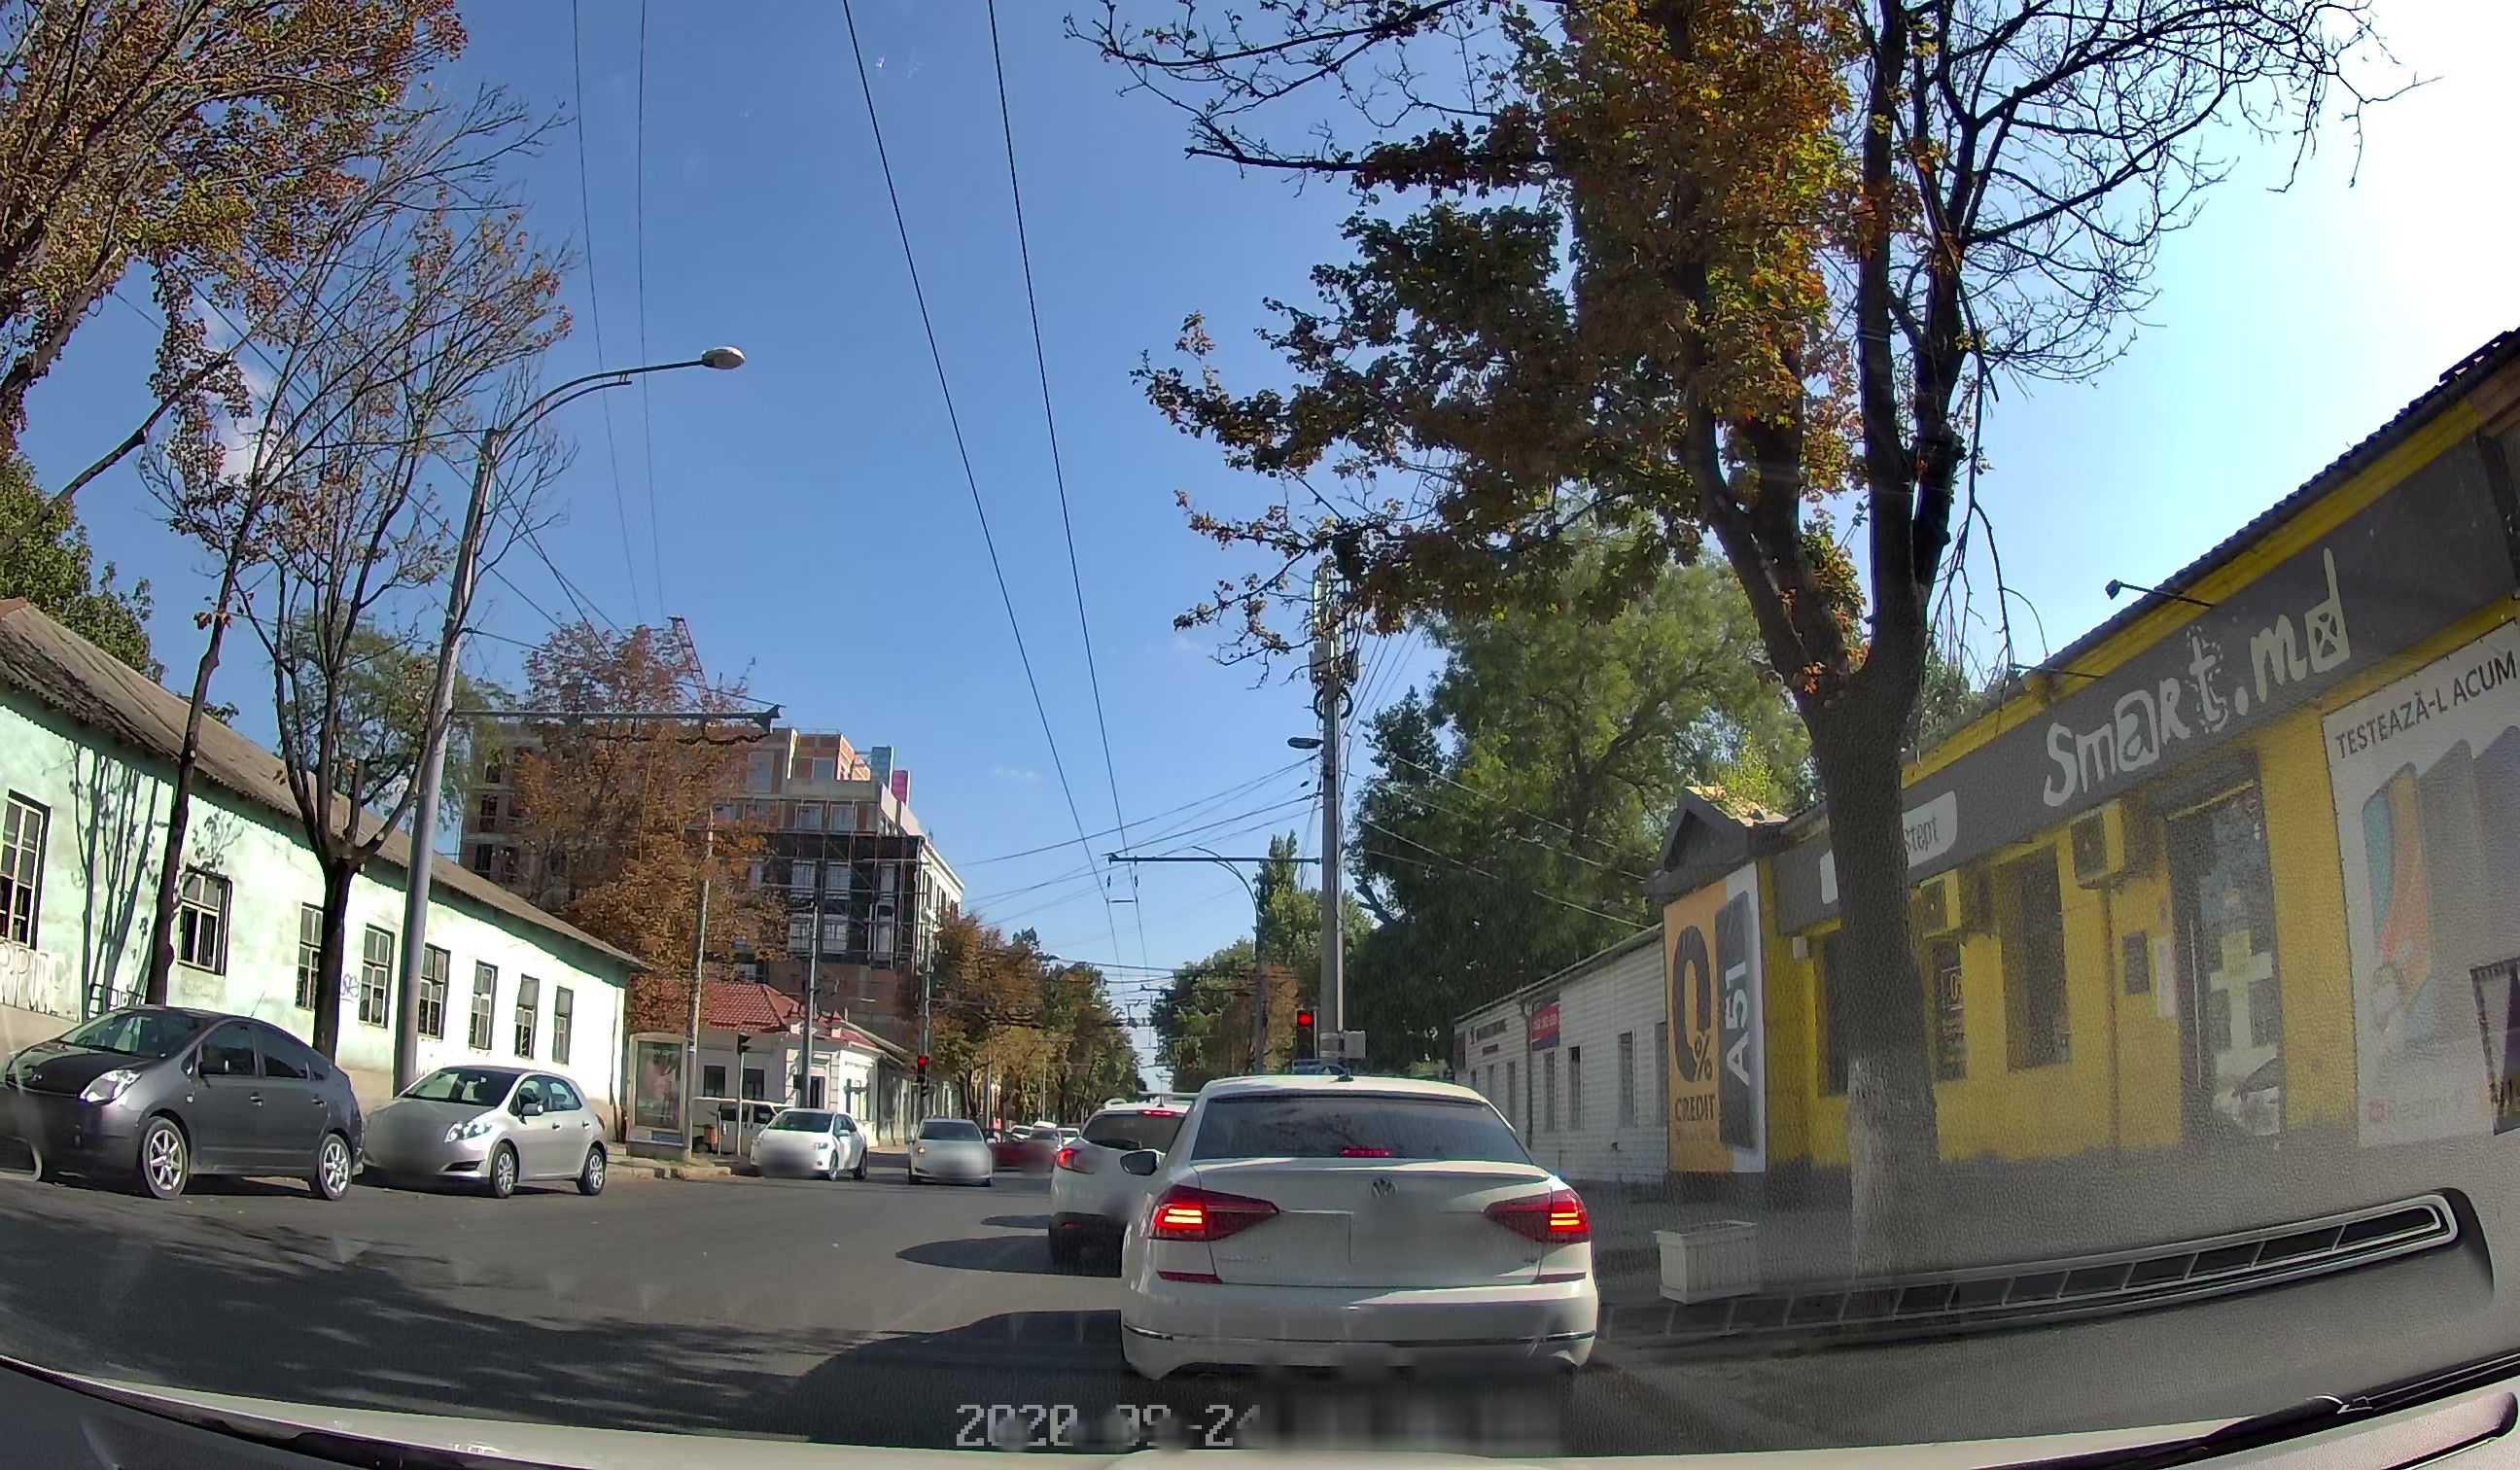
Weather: clear
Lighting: day
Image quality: good
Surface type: driving surface
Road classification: secondary
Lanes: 2
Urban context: urban centre
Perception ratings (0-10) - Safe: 3.69, Lively: 8.19, Beautiful: 5.19, Boring: 2.12, Depressing: 3.75, Wealthy: 4.53